Chest X-ray. View position: PA
Patient age: 56
Patient sex: M
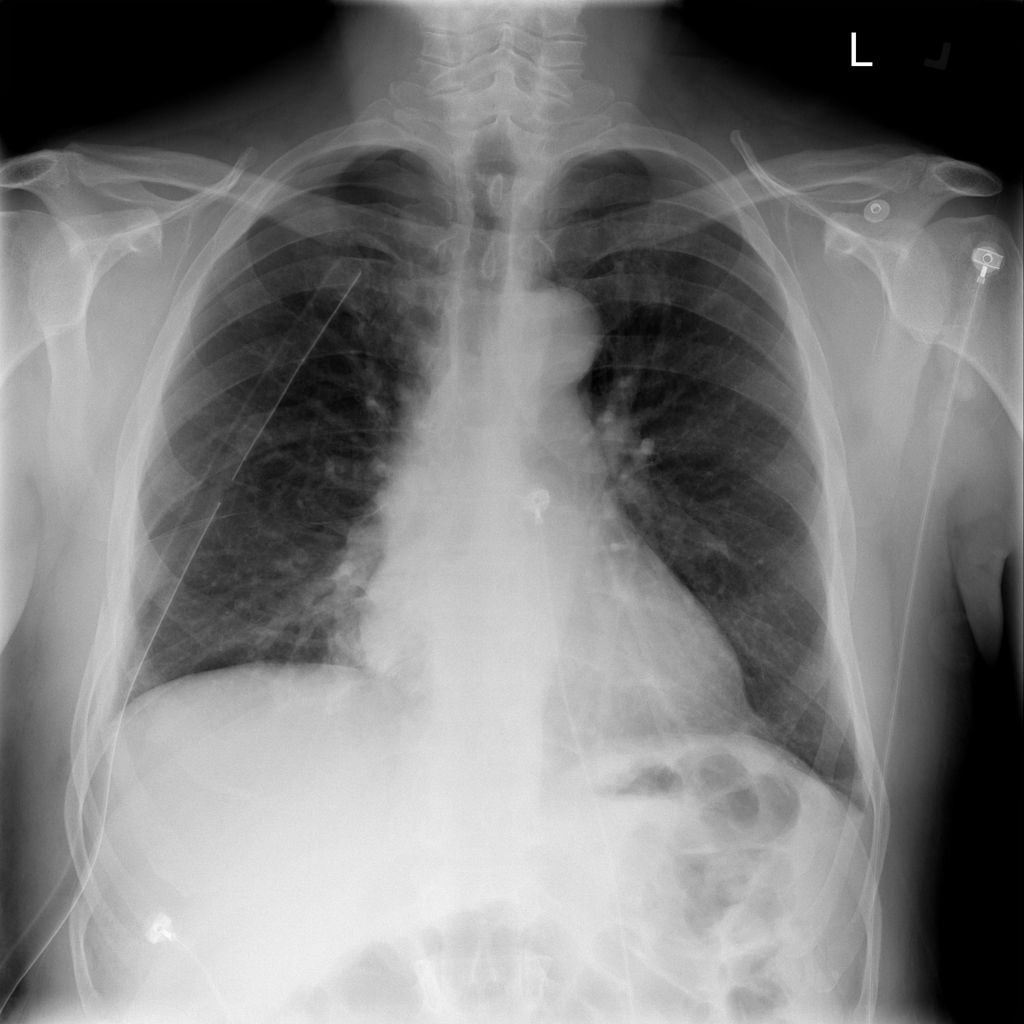
Finding: Pneumothorax